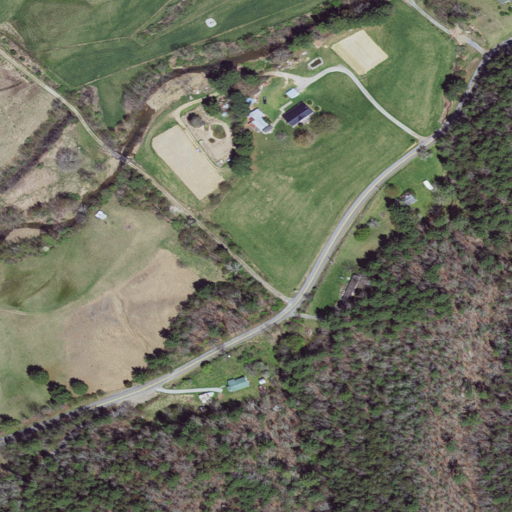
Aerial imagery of valley in Virginia named Big Hollow containing pasture, mixed forest, open development, evergreen forest, deciduous forest, and low intensity development